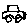
Label: car